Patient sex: M
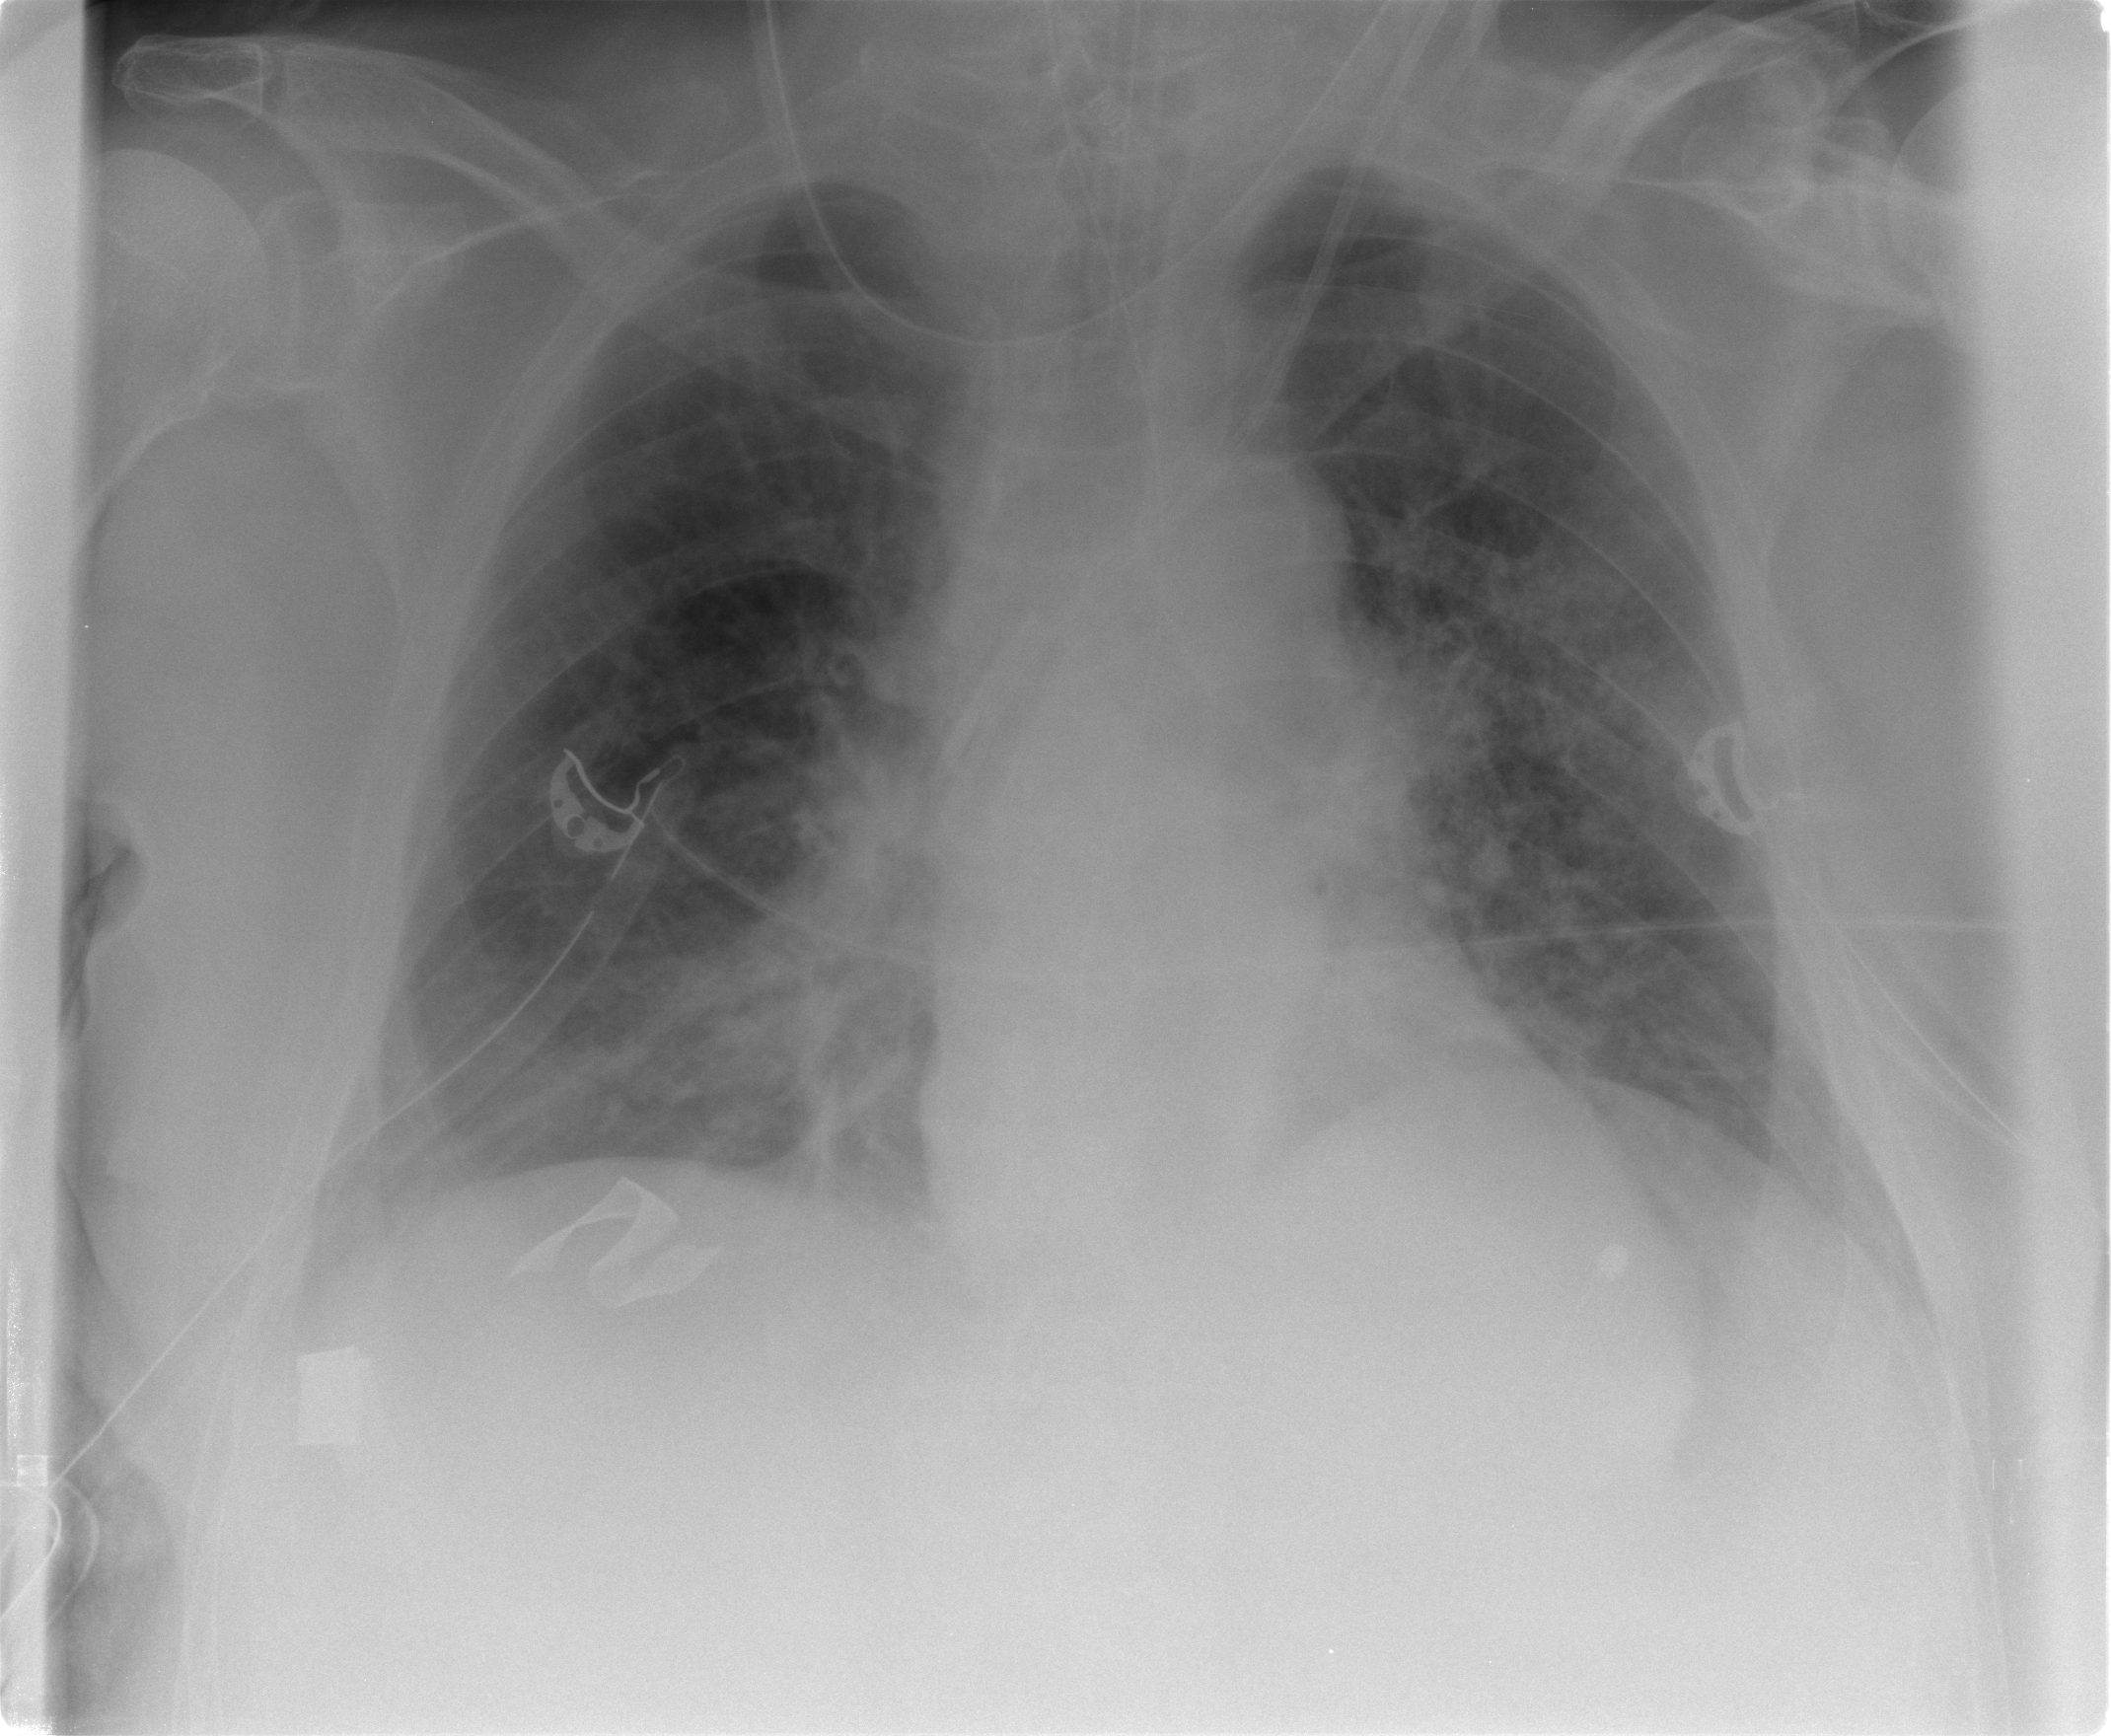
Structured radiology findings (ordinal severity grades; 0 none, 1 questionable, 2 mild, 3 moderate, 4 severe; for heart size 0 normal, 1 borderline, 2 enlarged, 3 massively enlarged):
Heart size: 0
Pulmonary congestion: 0
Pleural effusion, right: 0
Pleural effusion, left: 0
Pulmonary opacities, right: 2
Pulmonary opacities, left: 2
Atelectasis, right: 2
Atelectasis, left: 2